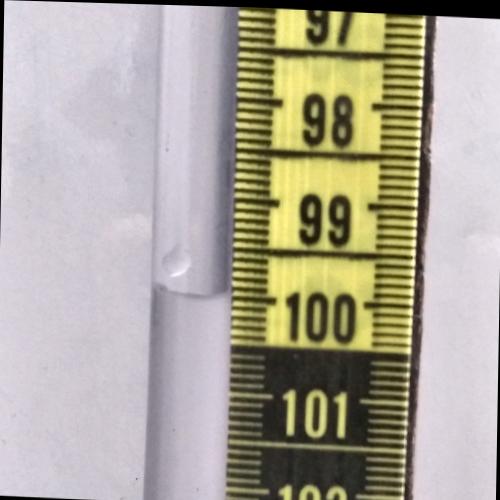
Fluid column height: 100.0 cm